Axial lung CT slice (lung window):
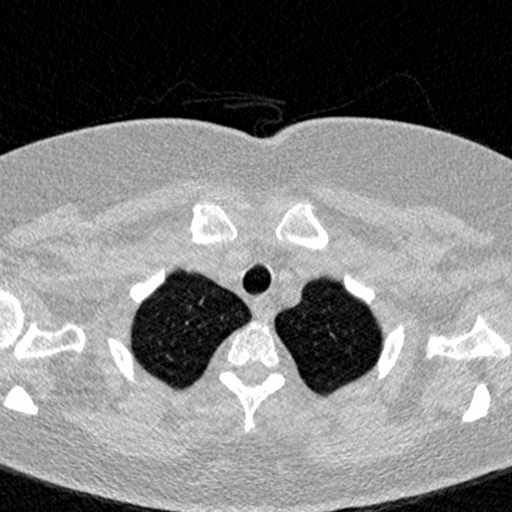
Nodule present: no